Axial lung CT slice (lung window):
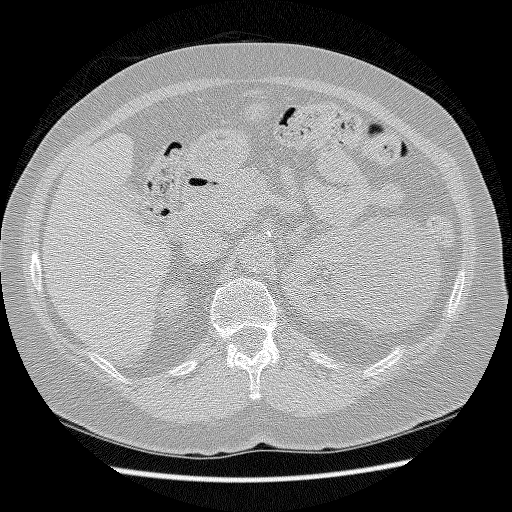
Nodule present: no